Question: I want to create a layout which contains TextView , Button and ListView here is the following example

- - -
I have created a ListView activity now i don't know how to embed it with TextView and Buttons above
my ListView inflate the custom layout.
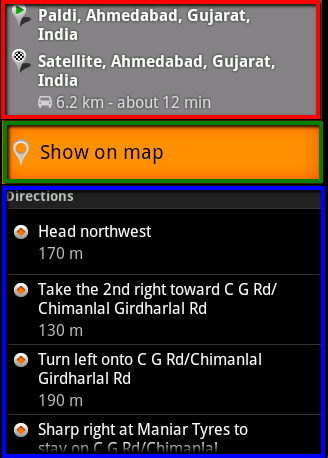
Answer: you can do my 'extend Activity' also
on you can identify your controls like this
'''
setContentView(R.layout.yourlayout);
TextView textView = (TextView) findViewById(R.id.TextView01);
Button button= (Button ) findViewById(R.id.Button01);
ListView listView = (ListView ) findViewById(R.id.ListView01);
'''
and you can set listView adapter like this
'''
listView.setAdapter(CustomAdapeterClassObject)
'''